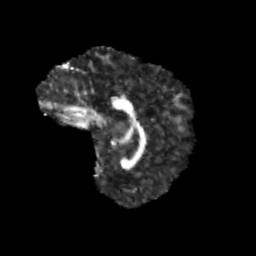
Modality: FA
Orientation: sagittal
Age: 11
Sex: female
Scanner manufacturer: siemens
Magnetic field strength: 3 T
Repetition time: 3.8 s
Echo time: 0.07 s